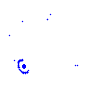
Particle: proton